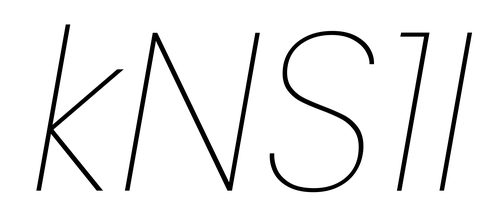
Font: Poppins-ThinItalic